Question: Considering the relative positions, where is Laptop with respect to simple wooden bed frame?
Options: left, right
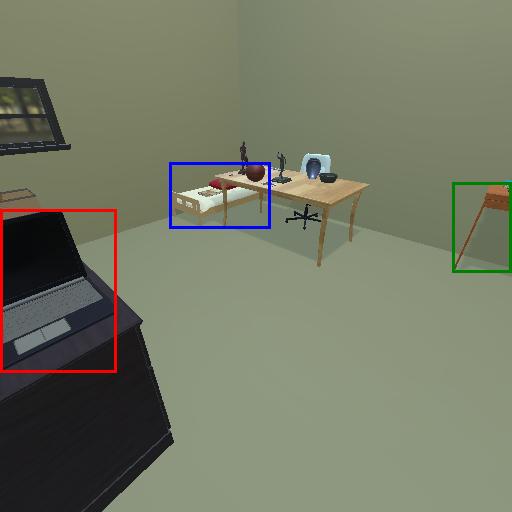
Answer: left